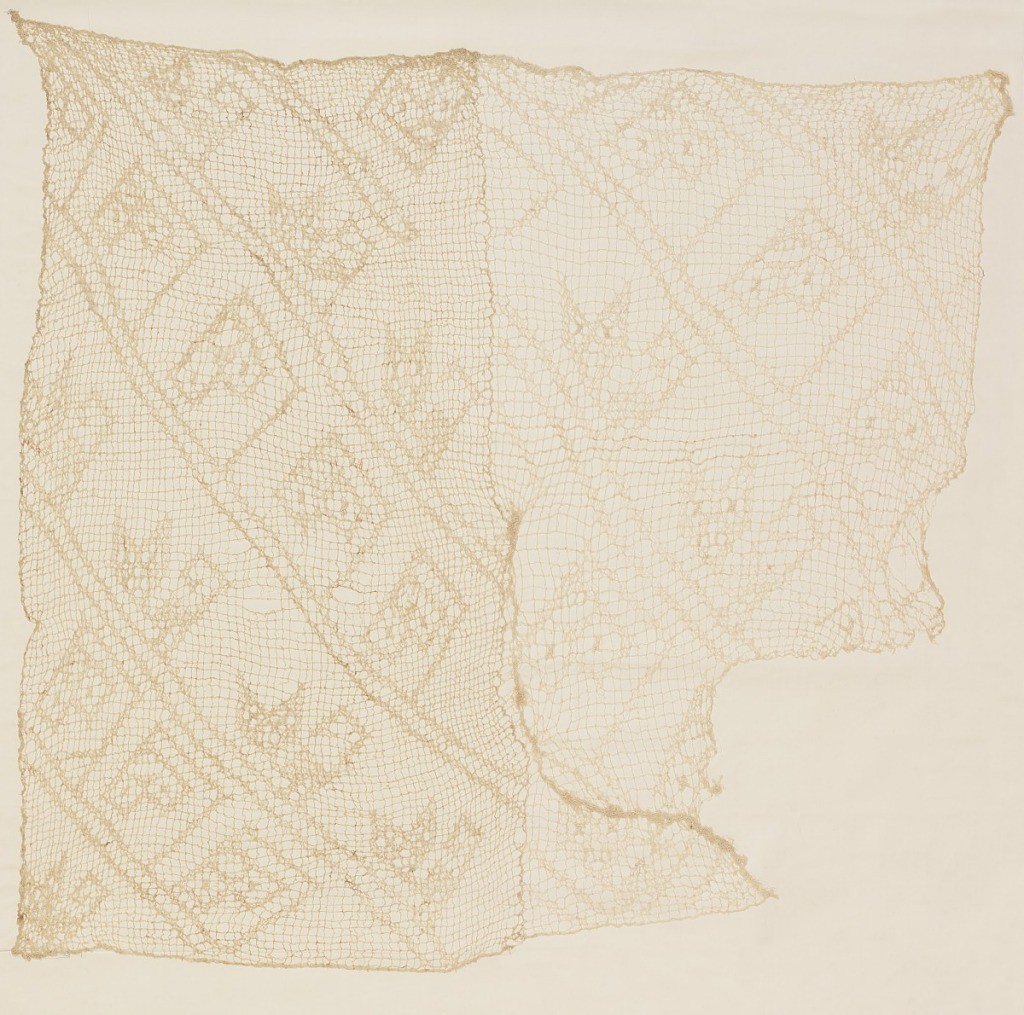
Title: Textile
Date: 1400–1550
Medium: cotton Technique: embroidered on plain weave
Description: Headcloth, tabby (imitating netting), with embroidery. In shape of square, except for a section on one corner. Pieced. Very open weave resembling netting with large square meshes; in fine what creped cotton. Design: stylized cat heads projecting from long double diagonals embroidered on to the meshes in the same white cotton, with a thicker cotton bunched and knotted here and there to indicate eyes and mouth. Warps and wefts both used double, with one of the wefts in each pair looping itself around each interlacing, then continuing in the same direction as before. This weft-action gives the look of netting.